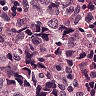
Metastatic tissue present: yes